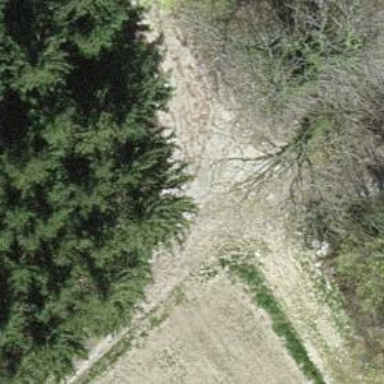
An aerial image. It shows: Grass track with grade4 quality surface.